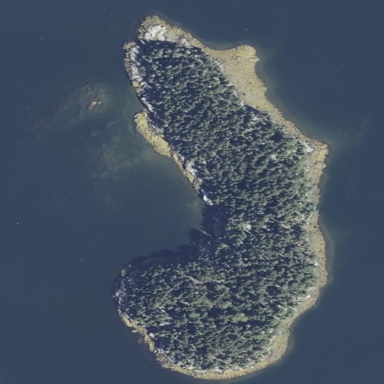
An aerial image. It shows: Island with natural coastline.